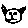
Label: cat